Field crop: tomato
Growth stage: 2
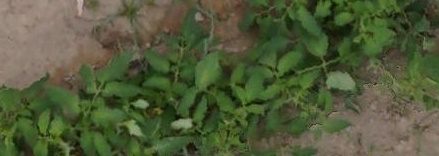
Species: tomato